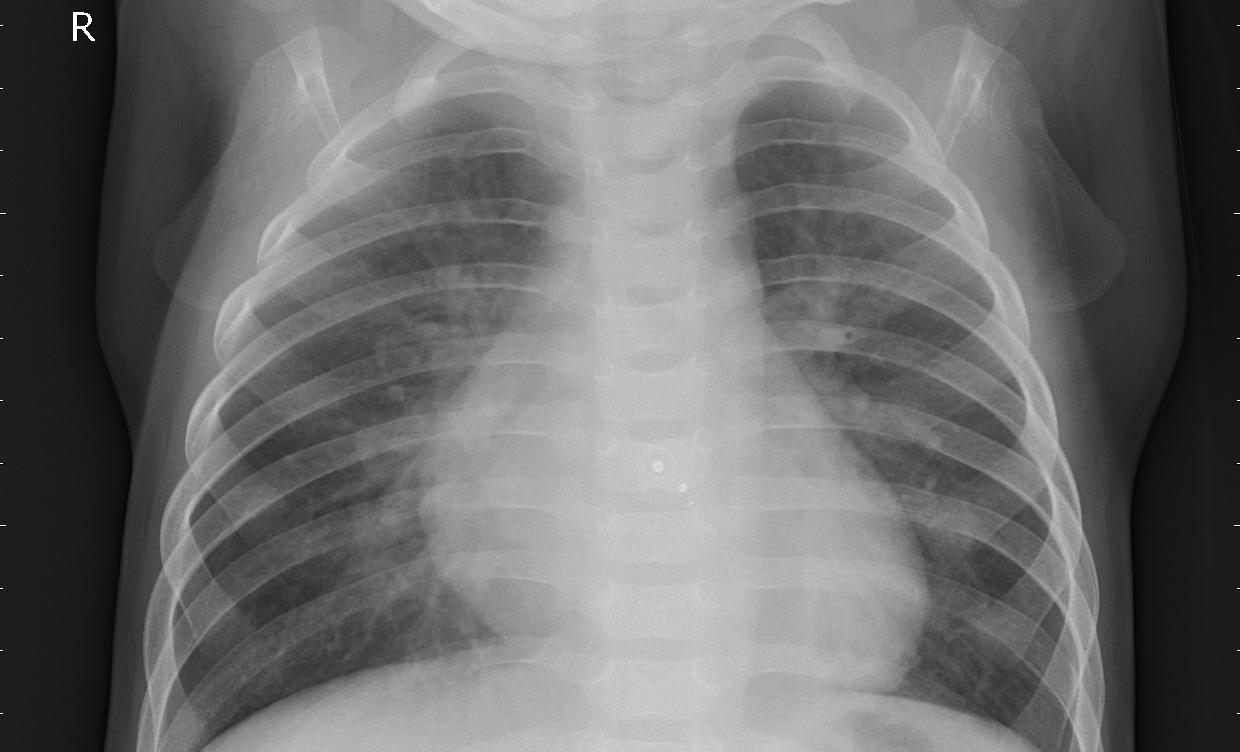
Diagnosis: PNEUMONIA